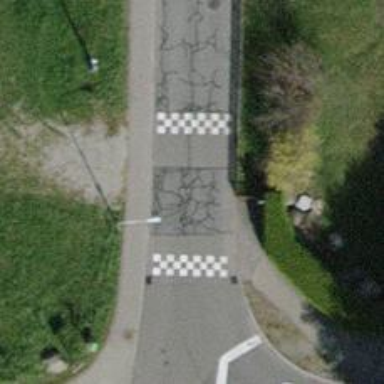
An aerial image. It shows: Traffic calming table.